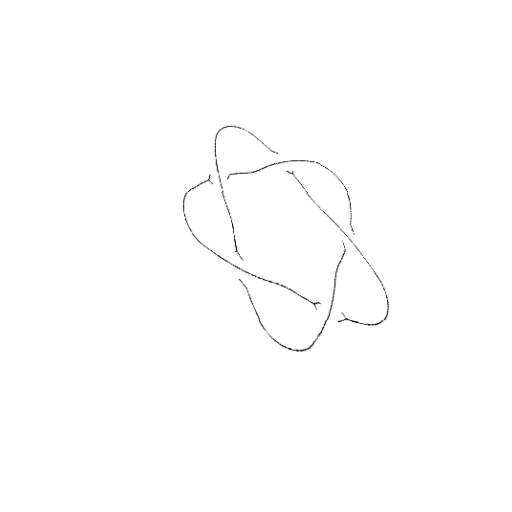
Crossing number: 5